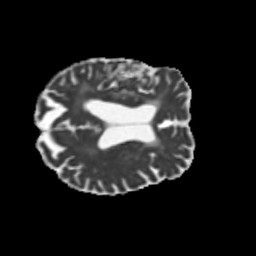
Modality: MD
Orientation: axial
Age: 79
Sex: female
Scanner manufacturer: siemens
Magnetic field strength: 3 T
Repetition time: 5.25 s
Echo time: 0.08 s